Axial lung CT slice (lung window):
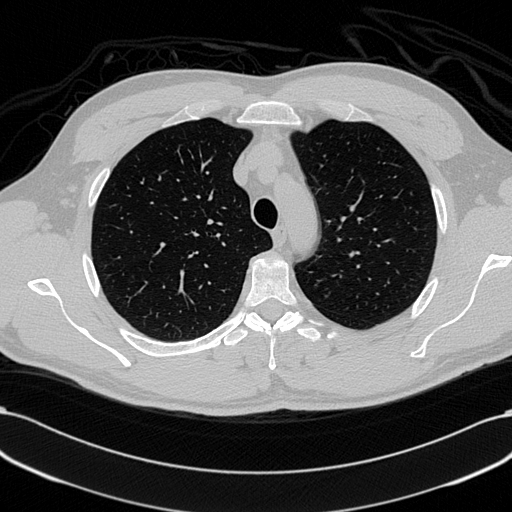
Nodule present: no